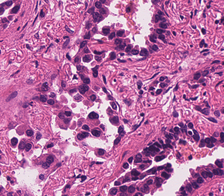
Tumor epithelial tissue: yes
Tumor-associated stroma tissue: yes
Normal tissue: no